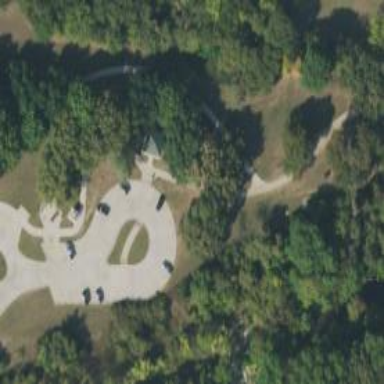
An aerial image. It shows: Trailhead in recreational area.